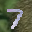
Label: 7